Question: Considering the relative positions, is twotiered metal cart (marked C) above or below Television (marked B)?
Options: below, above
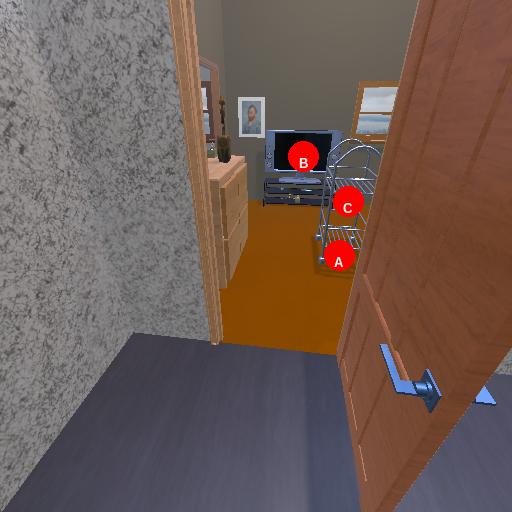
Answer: below